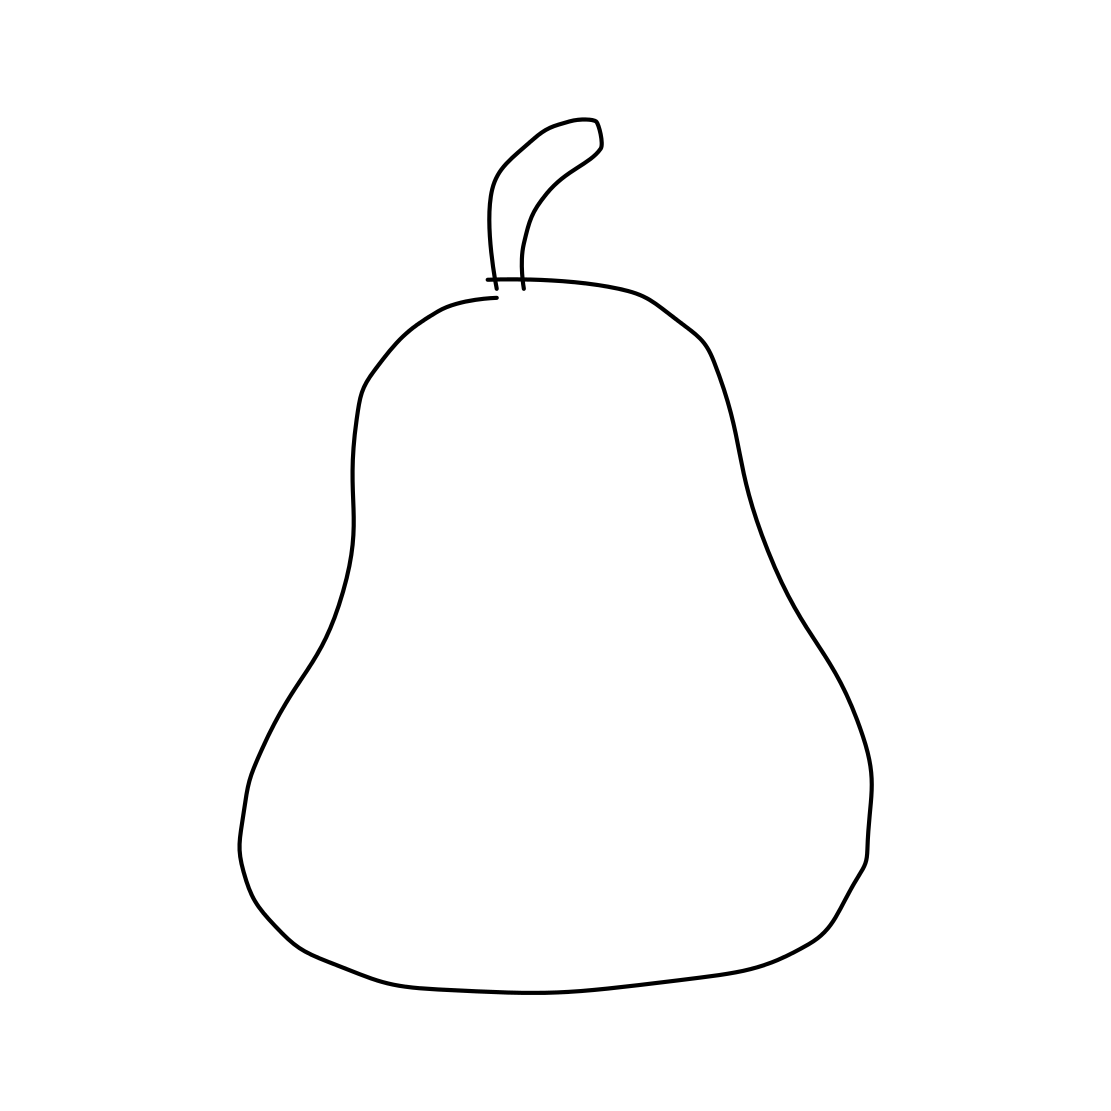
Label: pear